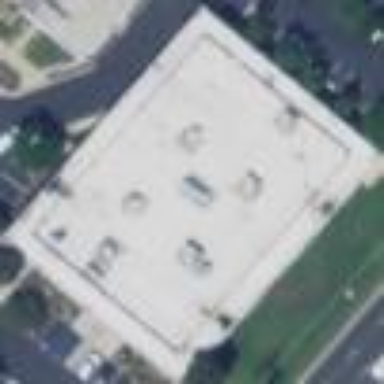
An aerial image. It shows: Building.